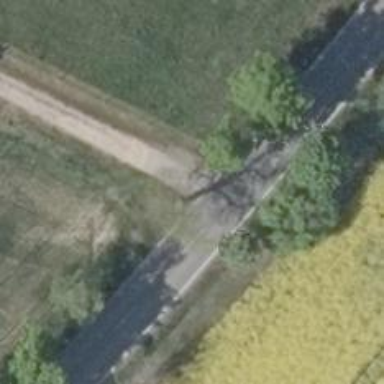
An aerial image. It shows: Secondary road.